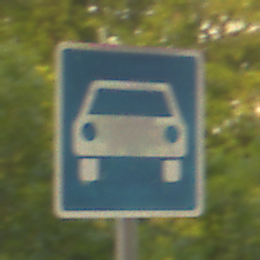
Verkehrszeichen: Kraftfahrstrasse
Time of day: SunriseSunset
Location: Outdoor (RoadRail)
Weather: Clear
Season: NotSpecified
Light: Natural